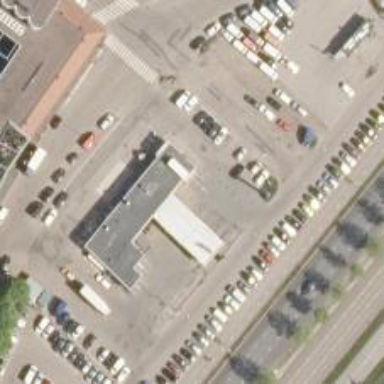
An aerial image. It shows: Convenience shop.